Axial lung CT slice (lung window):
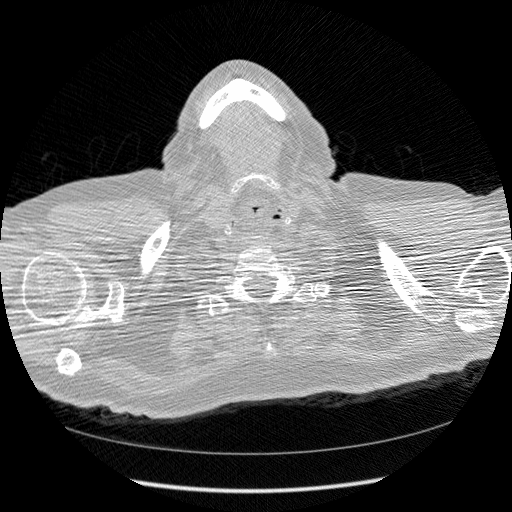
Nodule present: no